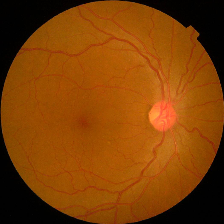
Diabetic retinopathy grade: No DR